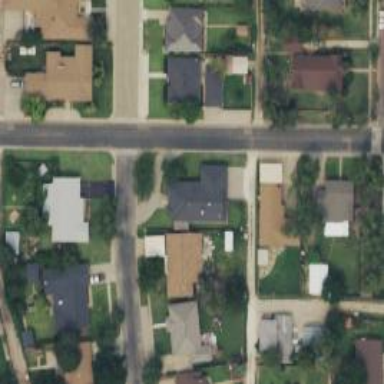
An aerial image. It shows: Alley classified as service road.